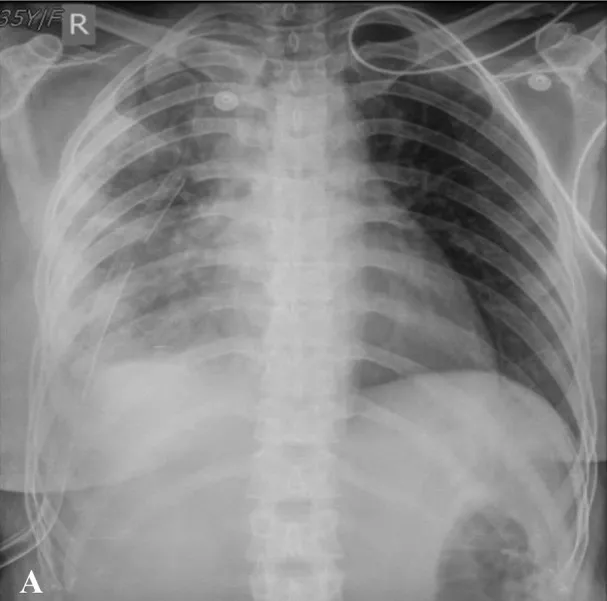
(A) Post-operation chest X-ray radiograph showed expanded right side lungs mild pleural effusion and thoracostomy in it.
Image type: radiology (x_ray)